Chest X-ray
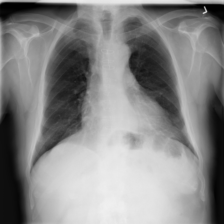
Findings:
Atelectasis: negative
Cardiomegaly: negative
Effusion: negative
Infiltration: negative
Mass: negative
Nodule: negative
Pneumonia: negative
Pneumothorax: negative
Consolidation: negative
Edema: negative
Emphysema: negative
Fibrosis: negative
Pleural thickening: positive
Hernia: negative